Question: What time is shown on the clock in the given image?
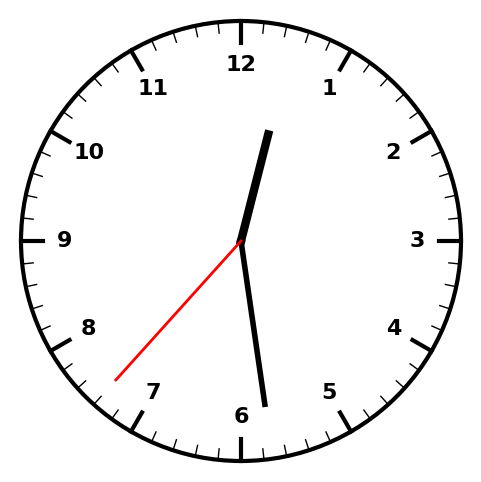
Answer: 12:28:37